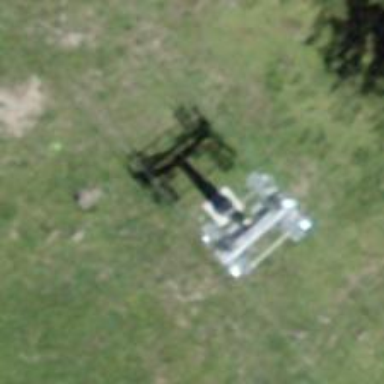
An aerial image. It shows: Pylon for aerialway.